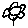
Label: flower